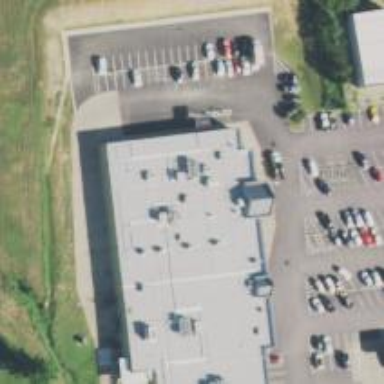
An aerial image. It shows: Pharmacy providing healthcare services.